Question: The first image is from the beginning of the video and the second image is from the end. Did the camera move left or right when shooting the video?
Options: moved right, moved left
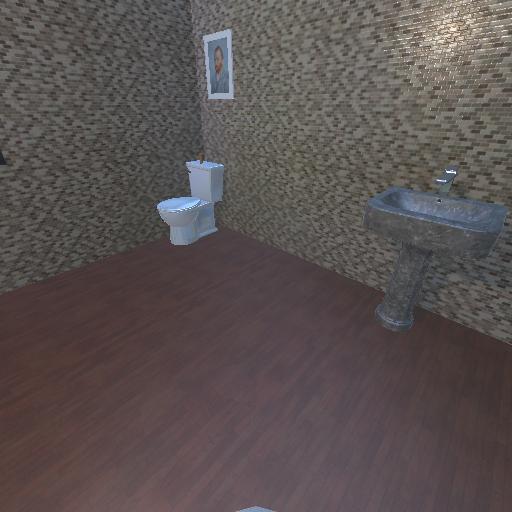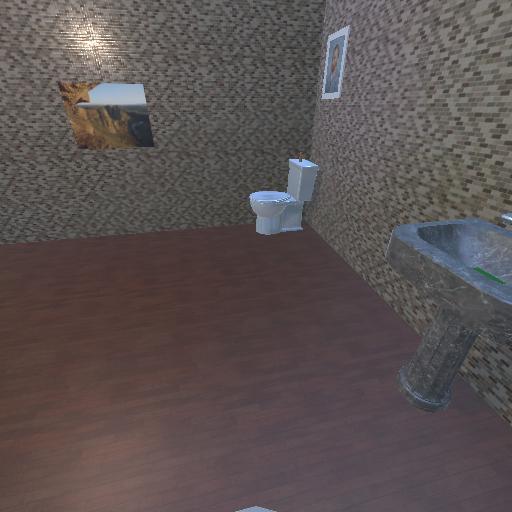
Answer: moved right